【题型】填空题　【知识点】平面几何　【难度】easy
如图，在国旗上的五角星中，$C$、$D$ 两点都是线段 $AB$ 的黄金分割点．若 $AB = 4$，则 $AD$ 的长为\underline{\hspace{3cm}}．（结果保留根号）

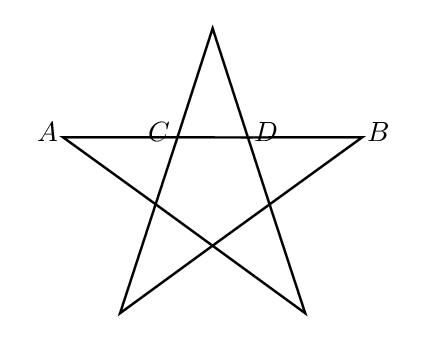
【解答】

\noindent \textbf{【答案】} $2\sqrt{5}-2$

\vspace{0.2cm}
\noindent \textbf{【分析】} 本题主要考查了黄金分割，设$AD=x$，则$BD=4-x$，根据黄金分割的定义可得$\dfrac{AD}{AB}=\dfrac{BD}{AD}$，则$x^2=4(4-x)$，解方程即可得到答案．

\vspace{0.2cm}
\noindent \textbf{【详解】} 解：设$AD=x$，则$BD=4-x$，
$\because C$、$D$两点都是线段$AB$的黄金分割点，
$\therefore \dfrac{AD}{AB}=\dfrac{BD}{AD}$，
$\therefore AD^2=AB\cdot BD$，
$\therefore x^2=4(4-x)$，
$\therefore x^2+4x-16=0$，
解得$x_1=-2+2\sqrt{5}$，$x_2=-2-2\sqrt{5}$（舍去），
$\therefore AD$的长为$2\sqrt{5}-2$．
故答案为：$2\sqrt{5}-2$．